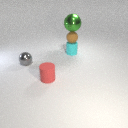
small cyan rubber cylinder below large green metal sphere